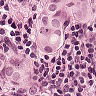
Metastatic tissue present: yes